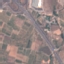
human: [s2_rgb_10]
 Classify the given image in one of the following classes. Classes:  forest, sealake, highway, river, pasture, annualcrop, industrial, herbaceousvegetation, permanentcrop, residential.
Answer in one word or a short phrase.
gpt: Highway